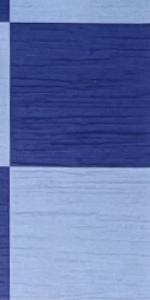
Label: Empty